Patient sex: M
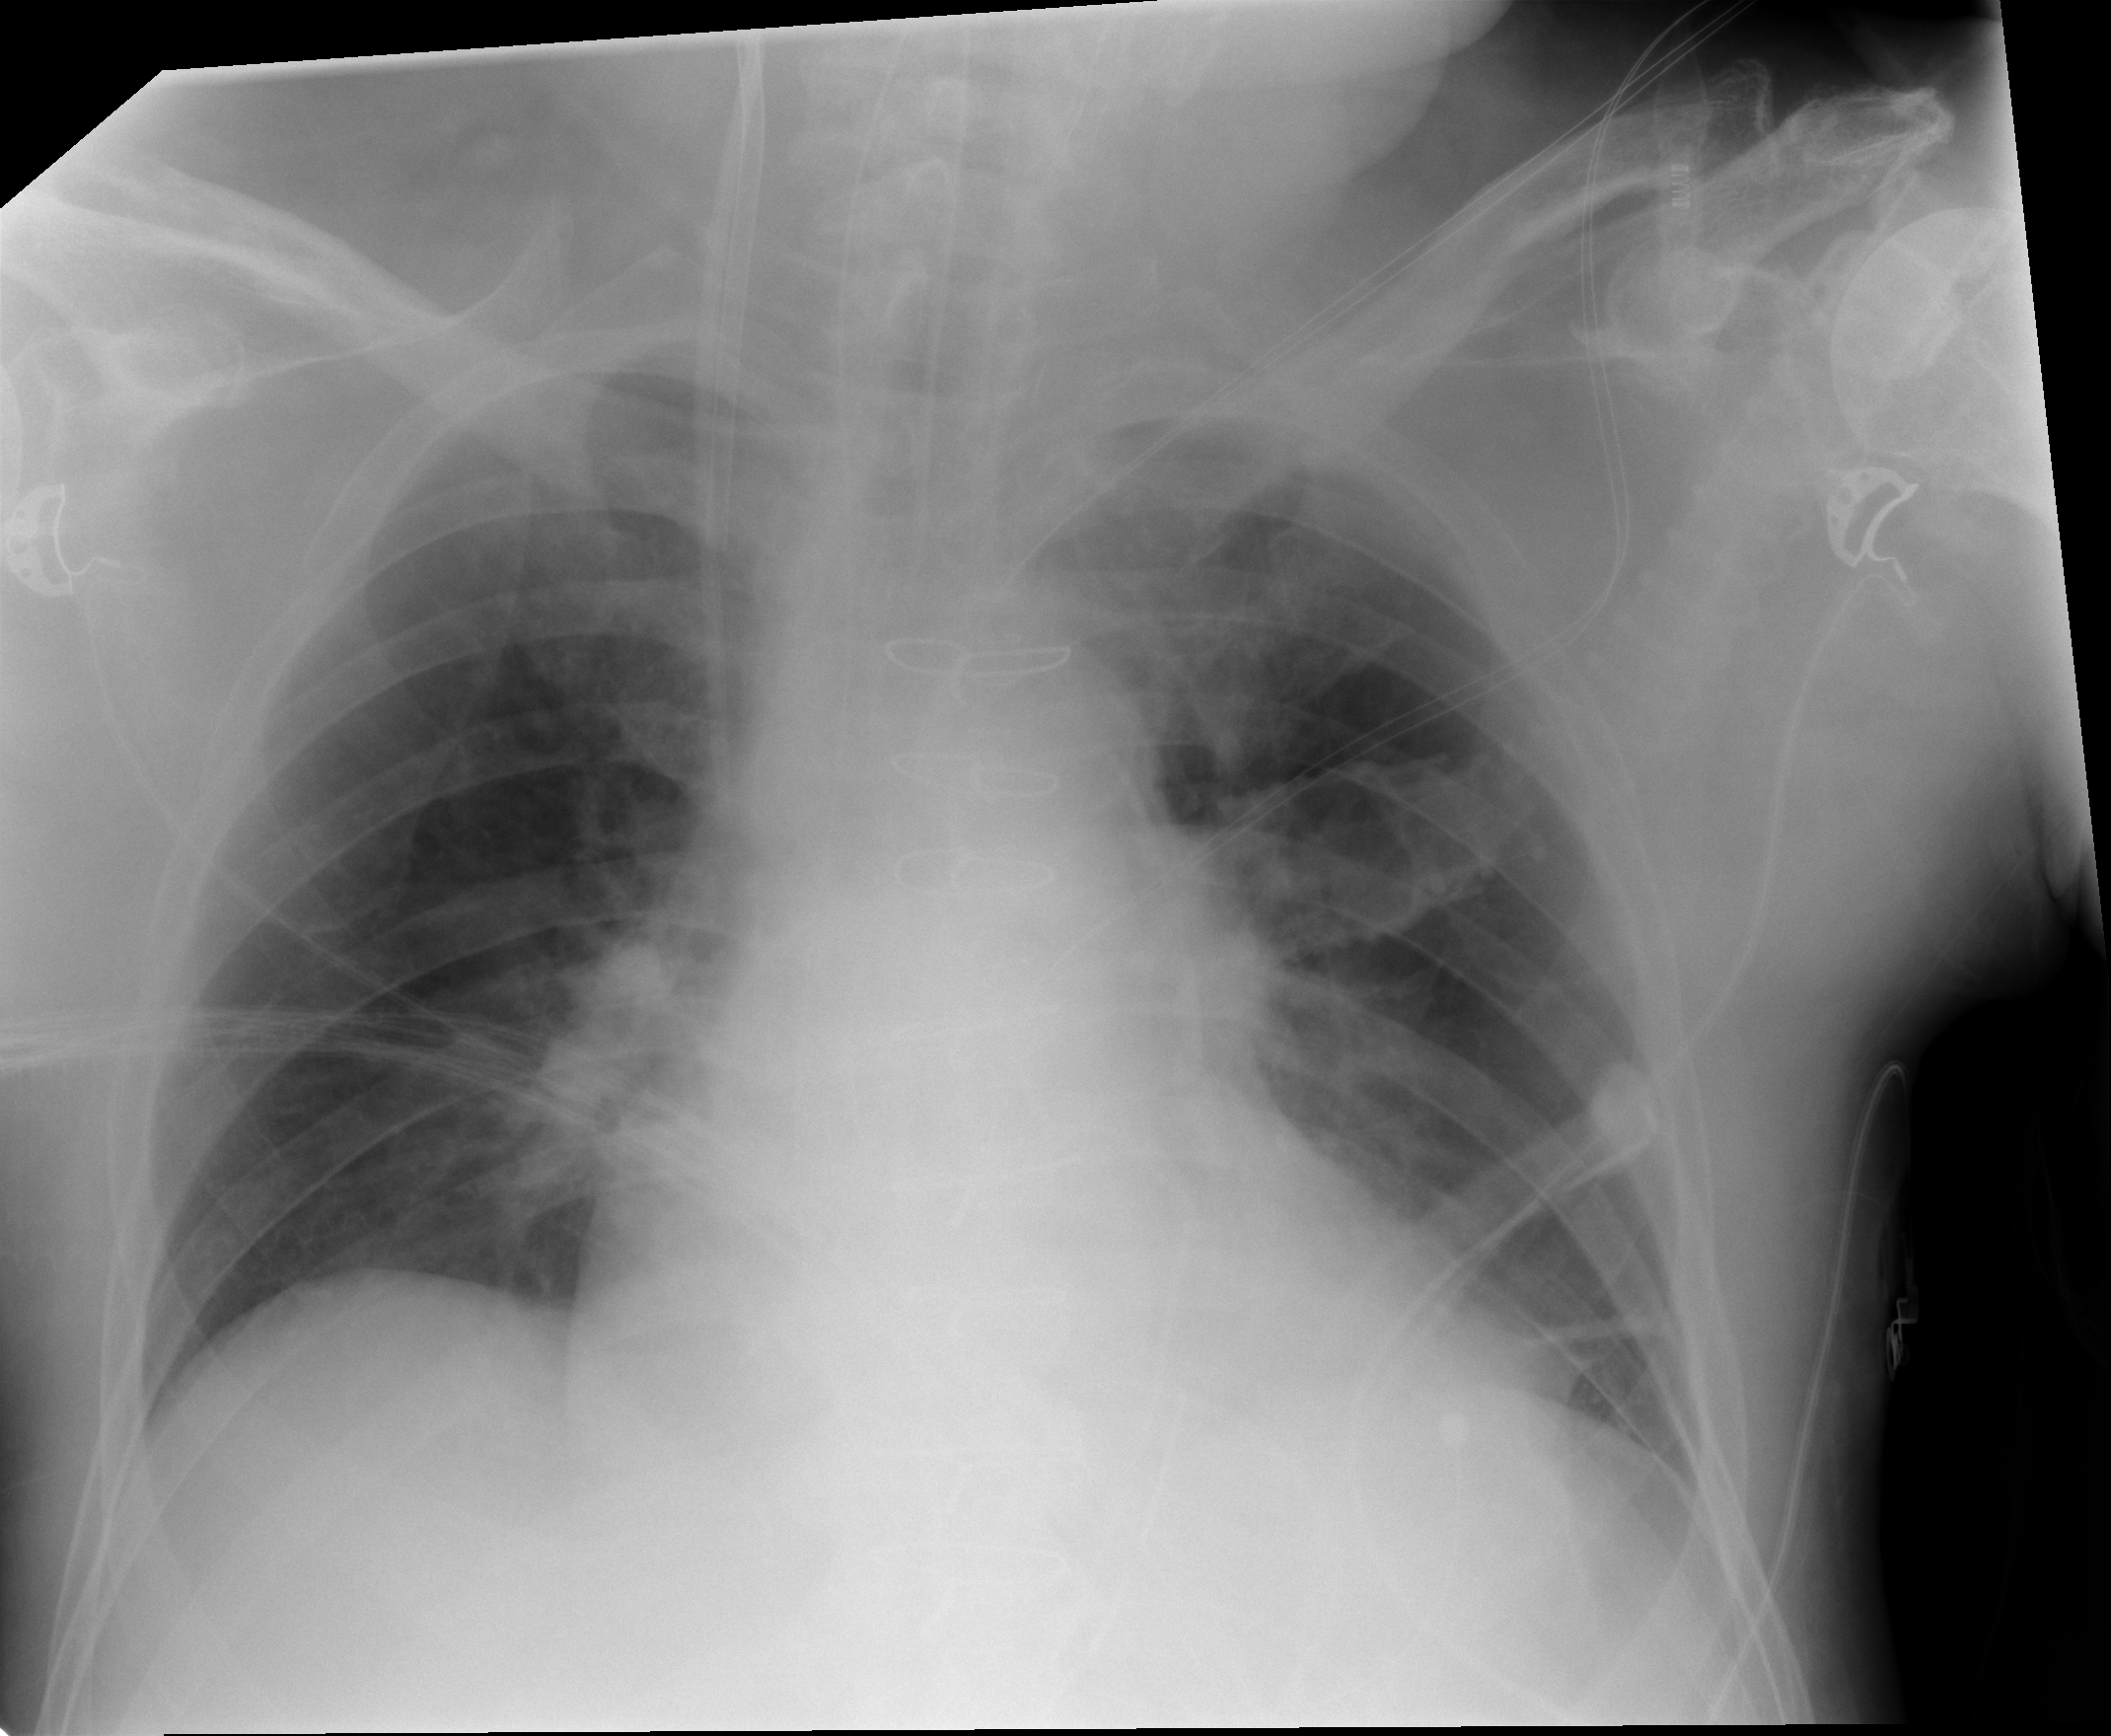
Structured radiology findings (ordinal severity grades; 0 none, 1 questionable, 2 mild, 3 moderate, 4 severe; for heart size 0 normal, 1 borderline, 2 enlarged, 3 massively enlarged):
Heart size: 1
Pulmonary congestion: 1
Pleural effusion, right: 0
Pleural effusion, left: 0
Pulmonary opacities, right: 0
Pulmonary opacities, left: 0
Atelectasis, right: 1
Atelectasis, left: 2